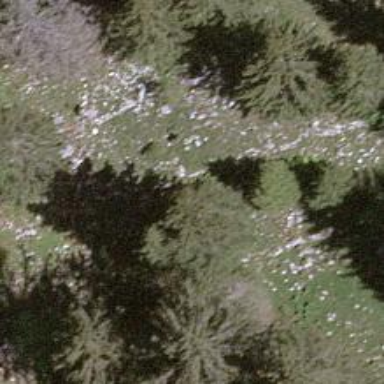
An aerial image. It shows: Single tag "natural: tree."